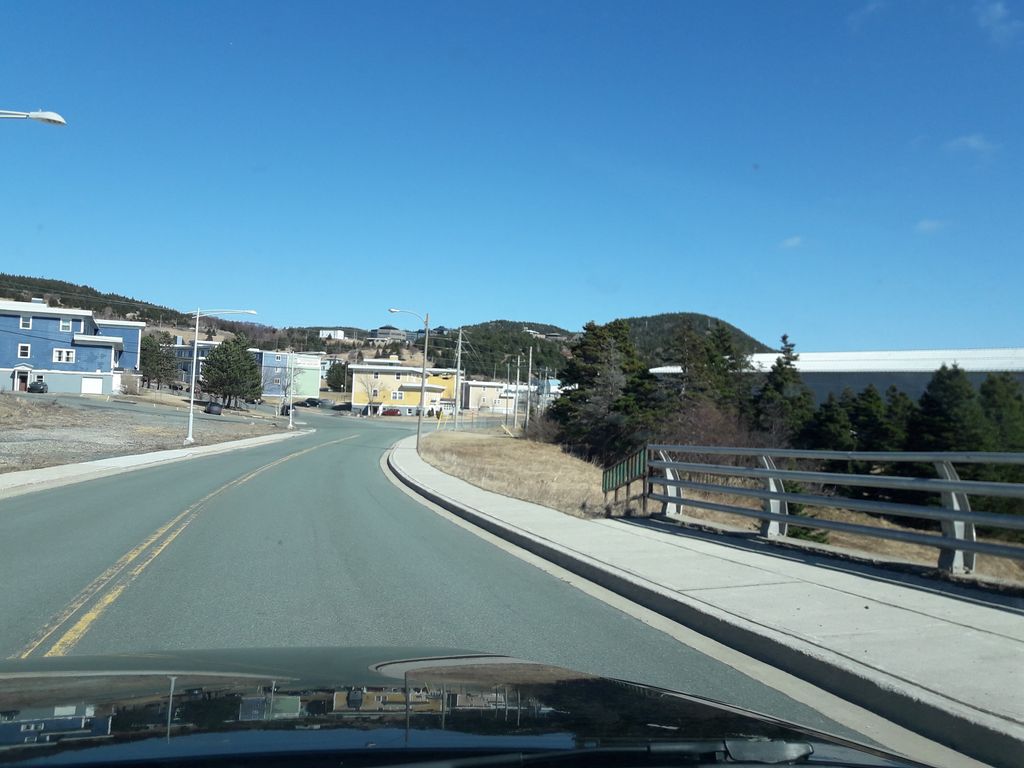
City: st_johns